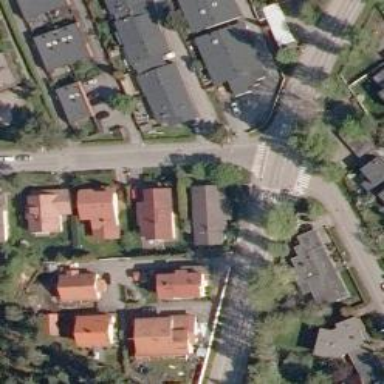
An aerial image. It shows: Road with "give way" sign.